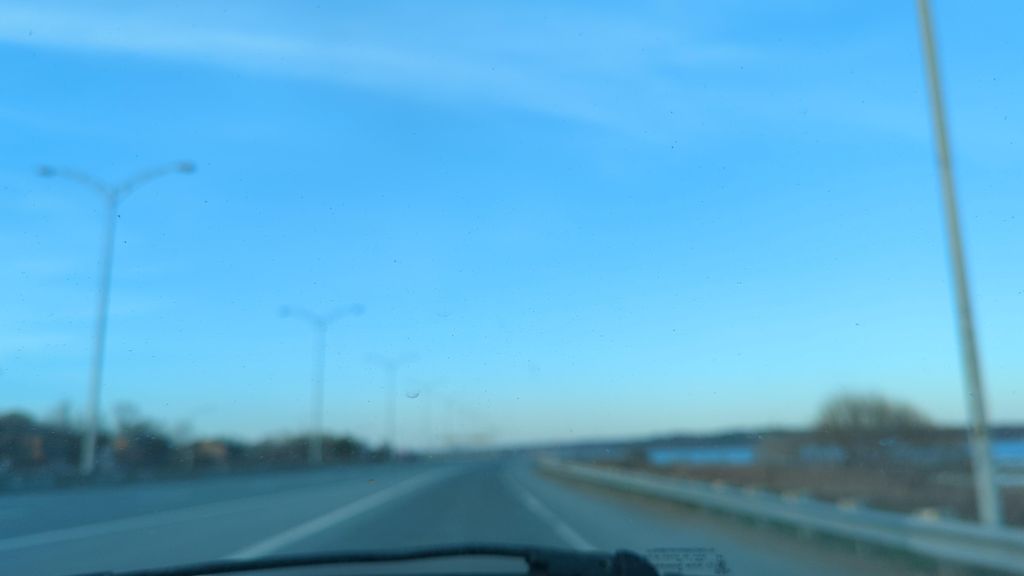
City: quebec_city